Group 1:
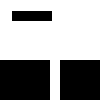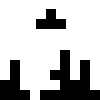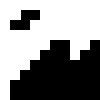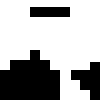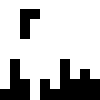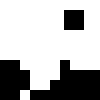
Group 2:
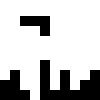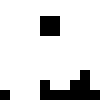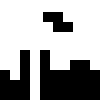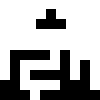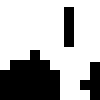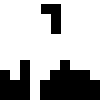
Rule separating the two groups: Top piece can slide into bottom area in such that there is an unbroken black horizontal region vs. not so.
Comments: Successful moves in Tetris.
Author: Leo Crabbe